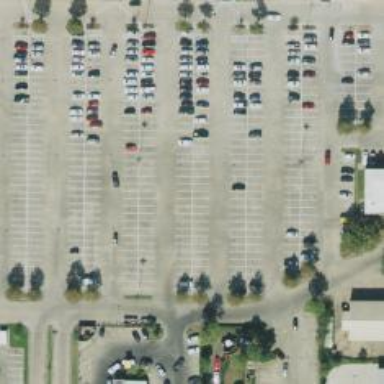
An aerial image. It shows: Parking space.